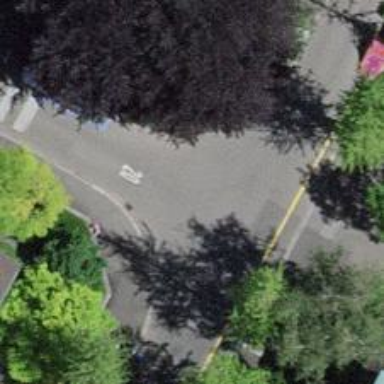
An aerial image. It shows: Asphalt road designated as living street.